Interaction volume radius: 5 \u00c5
Interaction volume height: 25 \u00c5
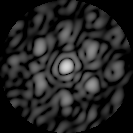
Disorder parameter: 0.6654